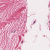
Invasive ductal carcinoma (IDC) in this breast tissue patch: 0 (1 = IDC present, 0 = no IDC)